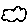
Label: cloud